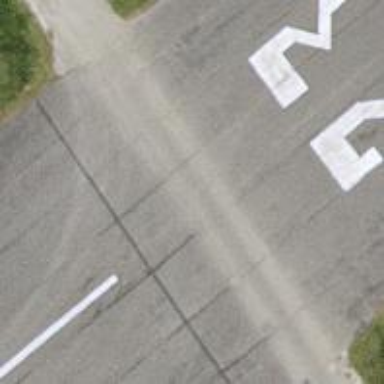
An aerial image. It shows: Runway surface made of asphalt at airport.